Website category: auto
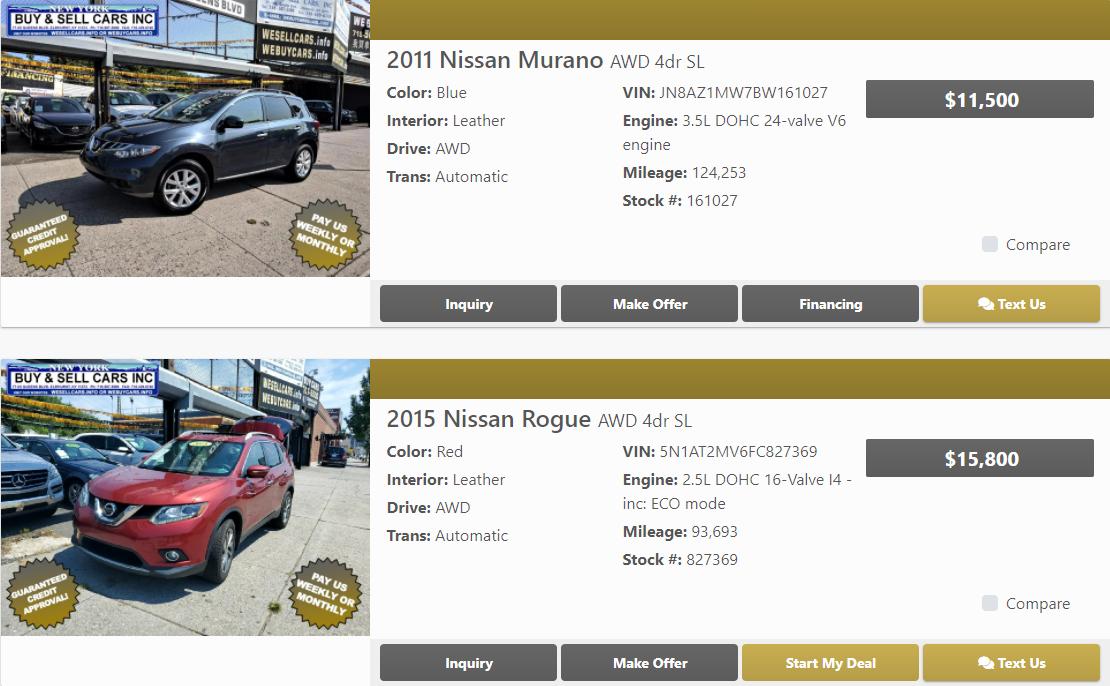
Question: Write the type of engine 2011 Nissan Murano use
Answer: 3.5L DOHC 24-valve V6 engine

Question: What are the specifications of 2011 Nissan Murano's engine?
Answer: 3.5L DOHC 24-valve V6 engine

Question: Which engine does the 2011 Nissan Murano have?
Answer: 3.5L DOHC 24-valve V6 engine

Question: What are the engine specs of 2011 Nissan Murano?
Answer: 3.5L DOHC 24-valve V6 engine

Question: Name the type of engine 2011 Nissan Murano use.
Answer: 3.5L DOHC 24-valve V6 engine

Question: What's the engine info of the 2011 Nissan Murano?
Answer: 3.5L DOHC 24-valve V6 engine

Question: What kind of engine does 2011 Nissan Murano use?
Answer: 3.5L DOHC 24-valve V6 engine

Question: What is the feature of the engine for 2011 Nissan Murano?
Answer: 3.5L DOHC 24-valve V6 engine

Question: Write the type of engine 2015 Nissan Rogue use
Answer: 2.5L DOHC 16-Valve I4 -inc: ECO mode

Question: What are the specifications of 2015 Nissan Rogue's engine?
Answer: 2.5L DOHC 16-Valve I4 -inc: ECO mode

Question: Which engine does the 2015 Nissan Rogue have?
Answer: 2.5L DOHC 16-Valve I4 -inc: ECO mode

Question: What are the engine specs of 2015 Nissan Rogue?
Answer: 2.5L DOHC 16-Valve I4 -inc: ECO mode

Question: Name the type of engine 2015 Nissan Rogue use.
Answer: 2.5L DOHC 16-Valve I4 -inc: ECO mode

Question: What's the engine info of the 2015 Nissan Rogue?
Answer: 2.5L DOHC 16-Valve I4 -inc: ECO mode

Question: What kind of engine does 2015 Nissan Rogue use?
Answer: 2.5L DOHC 16-Valve I4 -inc: ECO mode

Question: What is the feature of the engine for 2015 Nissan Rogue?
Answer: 2.5L DOHC 16-Valve I4 -inc: ECO mode

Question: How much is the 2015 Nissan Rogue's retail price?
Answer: $15,800

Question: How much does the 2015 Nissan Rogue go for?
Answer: $15,800

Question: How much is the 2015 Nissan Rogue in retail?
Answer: $15,800

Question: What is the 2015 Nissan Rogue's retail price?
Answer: $15,800

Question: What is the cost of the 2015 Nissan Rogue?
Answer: $15,800

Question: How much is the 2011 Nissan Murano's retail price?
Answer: $11,500

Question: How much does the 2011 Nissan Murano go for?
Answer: $11,500

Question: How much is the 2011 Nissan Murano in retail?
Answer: $11,500

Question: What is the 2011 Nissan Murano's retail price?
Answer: $11,500

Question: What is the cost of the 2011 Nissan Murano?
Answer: $11,500

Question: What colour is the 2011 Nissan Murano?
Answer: Blue

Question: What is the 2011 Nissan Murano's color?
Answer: Blue

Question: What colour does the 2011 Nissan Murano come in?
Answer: Blue

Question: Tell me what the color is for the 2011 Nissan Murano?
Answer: Blue

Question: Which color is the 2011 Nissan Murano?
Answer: Blue

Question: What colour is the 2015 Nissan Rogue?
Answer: Red

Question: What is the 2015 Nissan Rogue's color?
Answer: Red

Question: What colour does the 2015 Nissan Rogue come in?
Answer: Red

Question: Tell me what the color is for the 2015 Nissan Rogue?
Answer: Red

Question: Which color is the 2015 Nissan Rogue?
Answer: Red

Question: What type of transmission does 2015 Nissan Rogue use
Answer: Automatic

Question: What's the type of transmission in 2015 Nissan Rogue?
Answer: Automatic

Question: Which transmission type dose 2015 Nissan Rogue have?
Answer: Automatic

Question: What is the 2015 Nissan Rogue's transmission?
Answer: Automatic

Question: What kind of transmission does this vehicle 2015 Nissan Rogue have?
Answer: Automatic

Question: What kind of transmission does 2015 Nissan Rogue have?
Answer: Automatic

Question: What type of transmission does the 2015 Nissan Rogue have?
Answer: Automatic

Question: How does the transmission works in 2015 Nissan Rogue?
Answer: Automatic

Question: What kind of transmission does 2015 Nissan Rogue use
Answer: Automatic

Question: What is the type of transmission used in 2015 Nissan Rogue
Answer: Automatic

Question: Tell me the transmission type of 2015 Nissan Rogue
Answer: Automatic

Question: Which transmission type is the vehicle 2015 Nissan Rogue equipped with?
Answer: Automatic

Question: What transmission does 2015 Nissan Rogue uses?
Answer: Automatic

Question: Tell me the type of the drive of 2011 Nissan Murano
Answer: AWD

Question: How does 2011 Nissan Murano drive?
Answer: AWD

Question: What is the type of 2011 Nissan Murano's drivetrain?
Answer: AWD

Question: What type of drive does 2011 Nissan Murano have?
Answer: AWD

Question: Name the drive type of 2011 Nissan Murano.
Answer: AWD

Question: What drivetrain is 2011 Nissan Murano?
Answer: AWD

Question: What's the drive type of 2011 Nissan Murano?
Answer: AWD

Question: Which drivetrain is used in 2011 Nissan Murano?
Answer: AWD

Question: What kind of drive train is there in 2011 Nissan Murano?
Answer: AWD

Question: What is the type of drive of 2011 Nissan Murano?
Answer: AWD

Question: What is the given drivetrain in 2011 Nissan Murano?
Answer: AWD

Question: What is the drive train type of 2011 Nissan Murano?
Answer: AWD

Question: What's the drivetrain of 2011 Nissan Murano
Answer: AWD

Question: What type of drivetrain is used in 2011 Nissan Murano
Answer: AWD

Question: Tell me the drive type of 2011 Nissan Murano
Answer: AWD